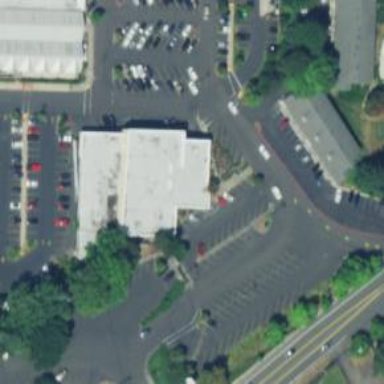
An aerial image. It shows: Parking space.